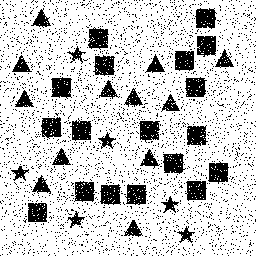
Squares: 18
Triangles: 12
Stars: 6
Total shapes: 36